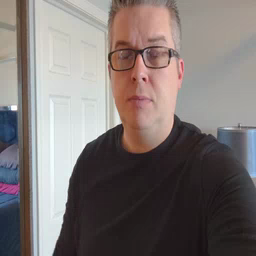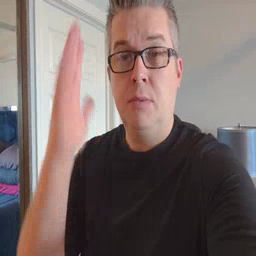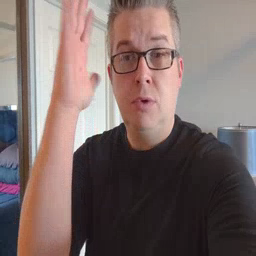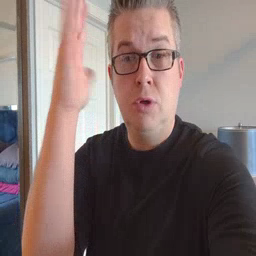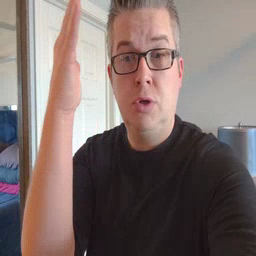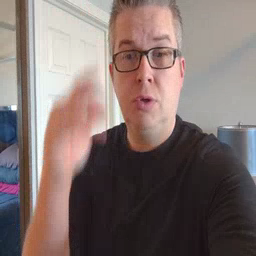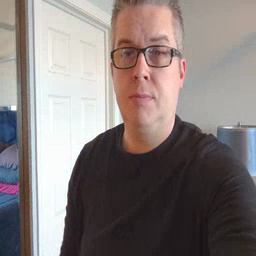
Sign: tree